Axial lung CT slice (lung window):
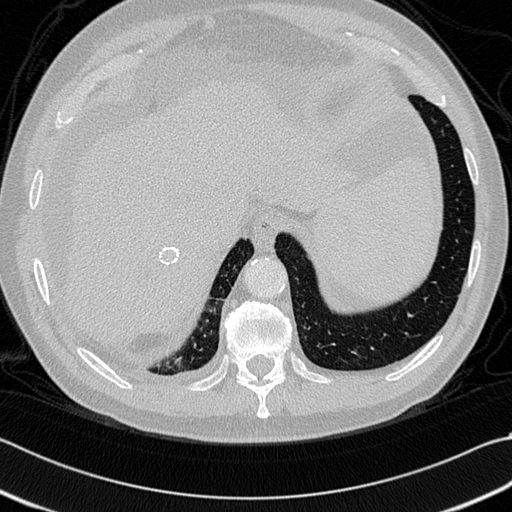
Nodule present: no